Aerial crown-view tile of a tropical tree (Barro Colorado Island, Panama), acquired 20240918:
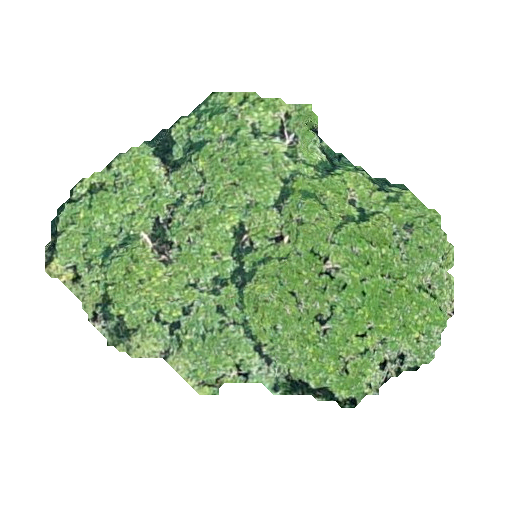
Species: Simarouba amara
GBIF accepted scientific name: Simarouba amara
Crown area: 137.232 m²